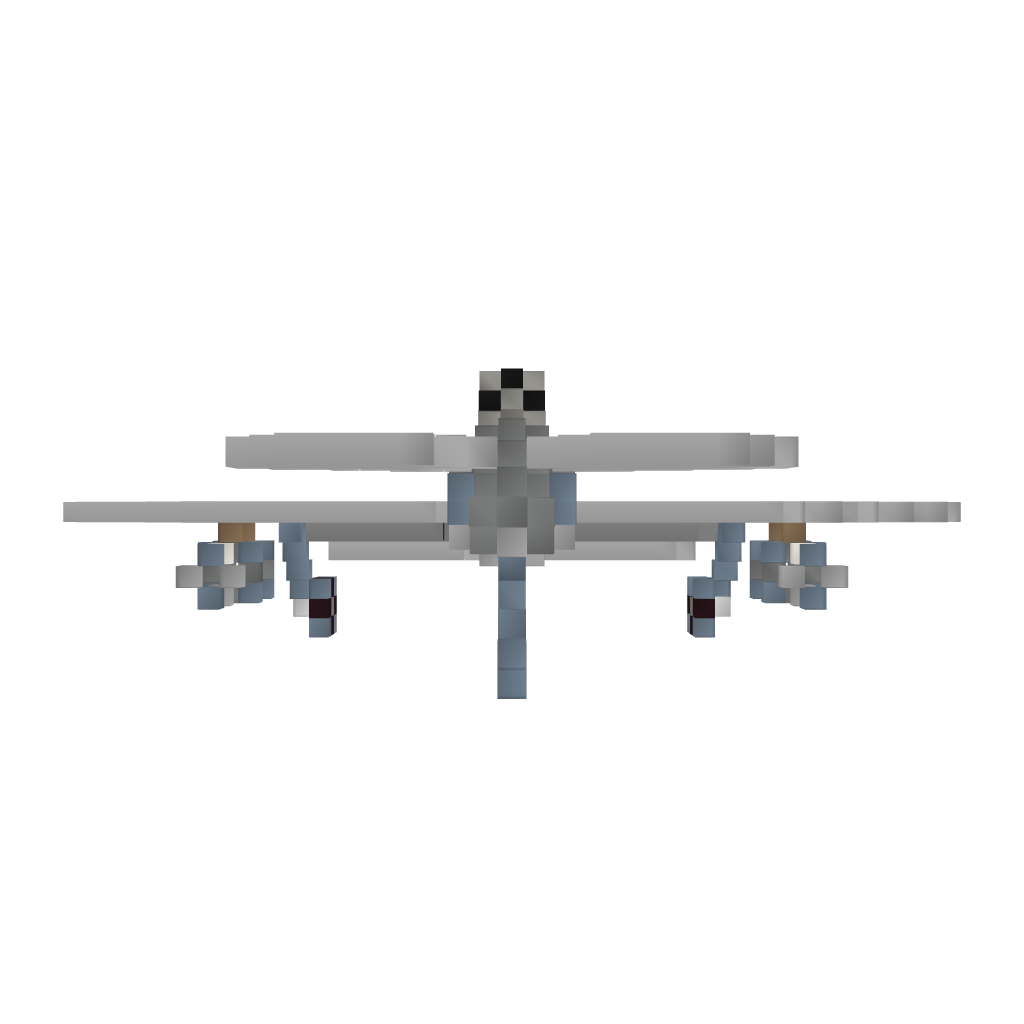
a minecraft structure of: Republic P47D Thunderbolt